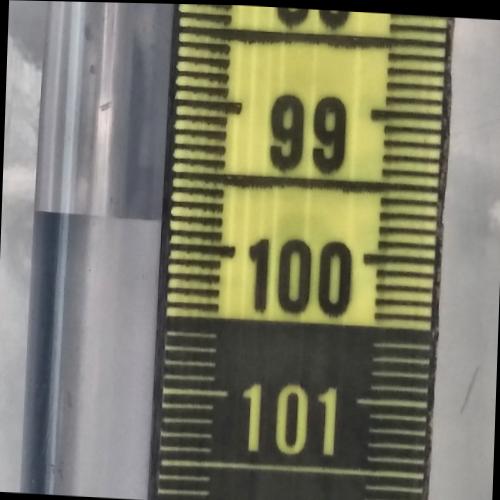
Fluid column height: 99.8 cm